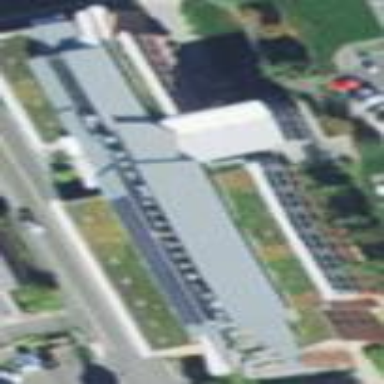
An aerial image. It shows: College building.